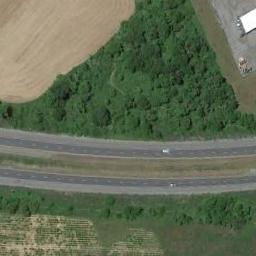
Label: freeway